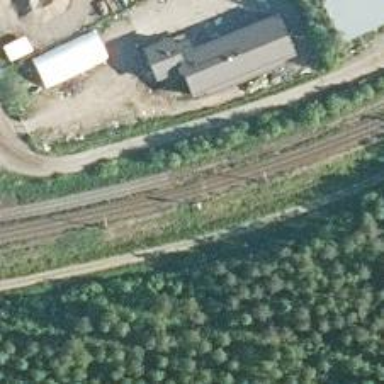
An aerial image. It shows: Railway signal.